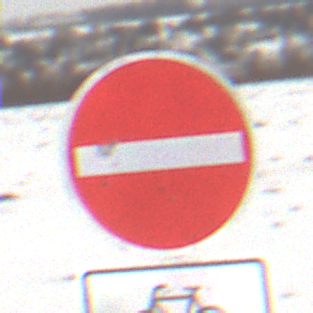
Verkehrszeichen: VerbotDerEinfahrt
Zusatzzeichen unten: EinspurigeFahrzeugeFrei1
Umgebung: Outdoor, Nature
Tageszeit: MorningAfternoon
Wetter: Overcast
Licht: Natural
Jahreszeit: Winter
Kontrast: LowContrast